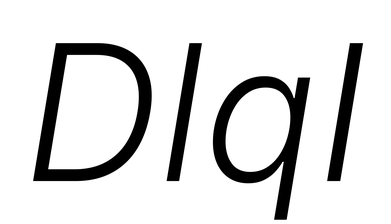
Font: Inter-Italic_Light_Italic